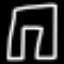
Label: pants